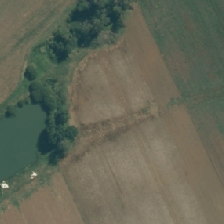
Land cover: shortrotation_cropland